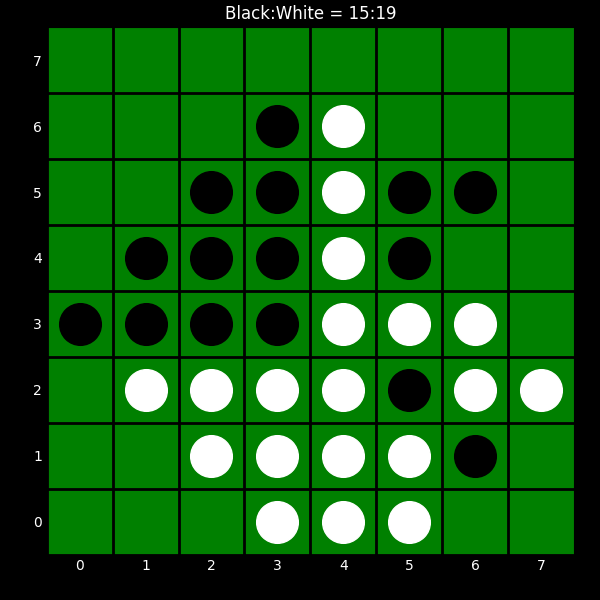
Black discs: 15
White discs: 19